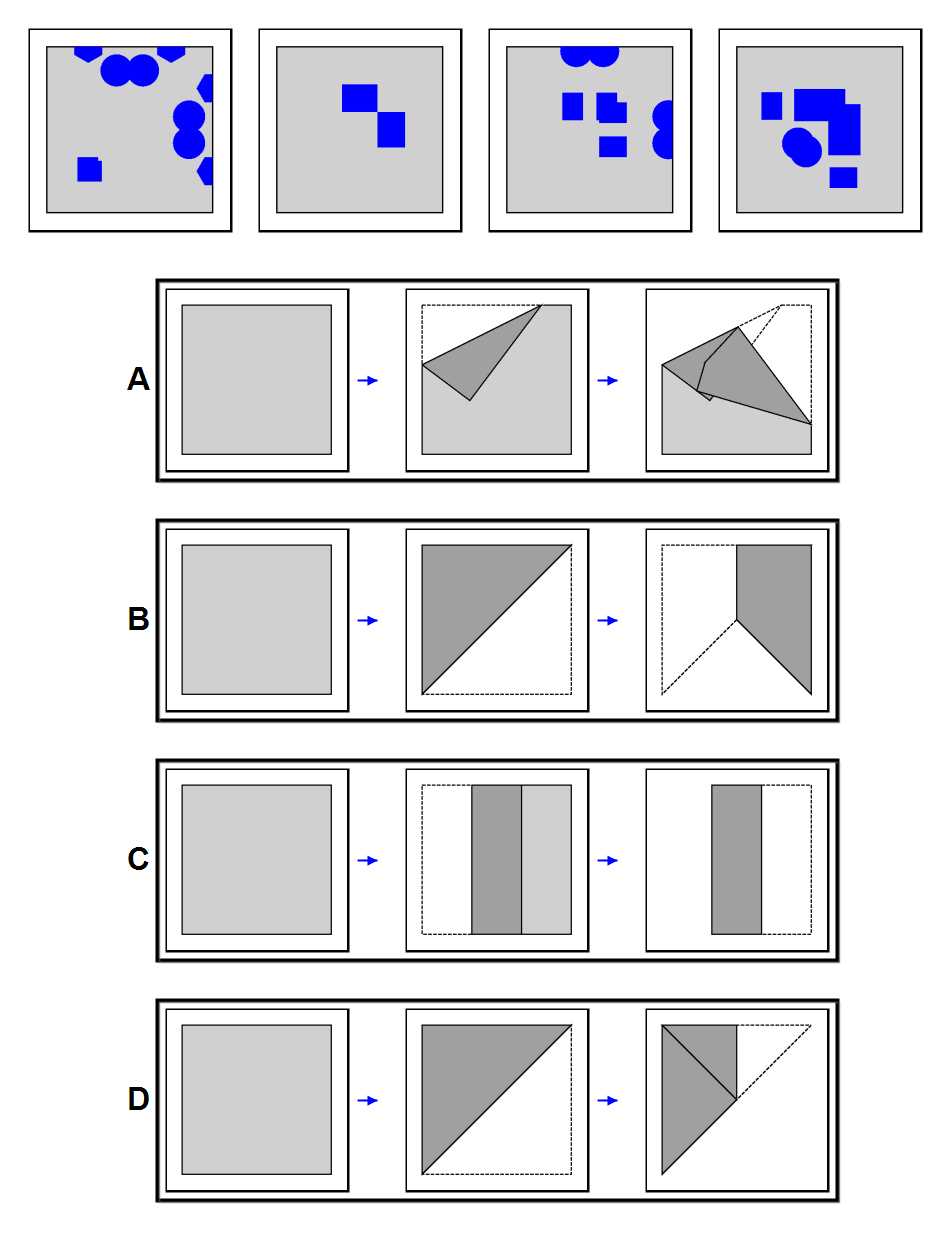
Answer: B